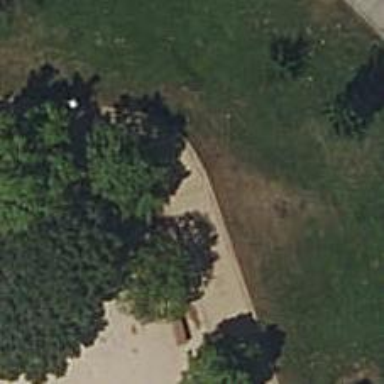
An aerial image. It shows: Path made of paving stones.